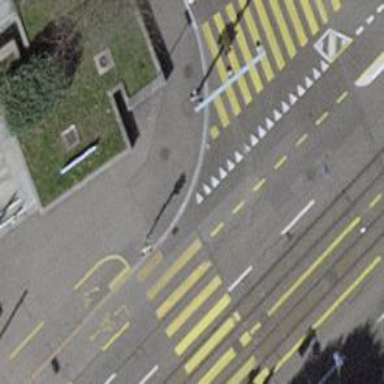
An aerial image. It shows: Asphalt footway with crossing controlled by traffic signals.